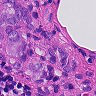
Metastatic tissue present: yes